Термоэлектричество — общее название явлений прямого преобразования электричества в теплоту и наоборот, теплоты в электричество. Устройства в которых используется это явление, широко применяются в современной технике: элементы Пельтье — в персональных компьютерах, термопары — для измерений, радиоизотопные термоэлектрические генераторы — в качестве источников электричества для космических аппаратов. В этой задаче исследуется полупроводниковая термоэлектрическая ячейка. В первой части ячейка используется как термопара и термоэлектрический генератор; измеряются коэффициент Зеебека, внутреннее сопротивление, и КПД термоэлектрического генератора. Во второй части термоэлектрическая ячейка исследуется в качестве элемента Пельтье, измеряется коэффициент Пельтье. В результате, через коэффициенты Зеебека и Пельтье, вычисляется абсолютная температура. Термоэлектрическая ячейка состоит из нескольких последовательно включенных полупроводников $n-$ и $p-$типа. Полупроводники приклеены между двумя алюминиевыми пластинами с помощью проводящего клея (Рис. 1), который, помимо высокой электрической проводимости обладает высокой теплопроводностью. Ячейка может быть использована как термоэлектрический генератор или как элемент Пельтье. В первом случае, разница температур между пластинами приводит к появлению электродвижущей силы (ЭДС) между выводами ячейки, во втором случае, протекающий через ячейку ток приводит к перекачиванию теплоты с одной пластины на другую.  В данных процессах решающую роль играют следующие тепловые и термоэлектрические явления: Эффект ЗеебекаРассмотрим полупроводники $n-$типа и $p-$типа подключенные так, как показано на Рис. 2. Если пластины $A$ и $C$ поддерживать при температуре $T_0$, а пластину $B$ — при температуре $T=T_0+\Delta T$, то между пластинами $A$ и $C$ возникает разность потенциалов $V=\alpha\cdot\Delta T$, где $\alpha$ — постоянная, называемая коэффициентом Зеебека. Этот коэффициент зависит от свойств полупроводников, но не зависит от свойств соединяющих материалов. Рис. 2. Эффект Пельтье Если через цепь (Pис. 2) пустить ток $I$, то в точке соединения двух разных материалов $(B)$ поглощается или выделяется теплота (зависит от направления тока). Теплота, поглощаемая (или выделяющаяся) в единицу времени есть $P=\pi\cdot I$, где $\pi$ — коэффициент Пельтье, который связан с коэффициентом Зеебека: $$\pi=\alpha\cdot T,$$ где $T$ — абсолютная температура пластины $B$. Джоулева теплота При протекании тока силой $I$ в проводнике выделяется теплота (в единицу времени) $P=R\cdot I^2$, где $R$ — сопротивление проводника, не зависящее от температуры. Джоулева теплота равномерно распределяется между двумя сторонами ячейки. Теплопроводность При рассмотрении поведения термоэлектрической ячейки также учитывается и чисто тепловое явление — теплопроводность. Если между двумя сторонами материала поддерживается разница температур $\Delta T$ то возникает поток тепла от горячей стороны к холодной. Мощность потока тепла есть $P=\lambda\cdot\frac{A}{d}\cdot\Delta T$, где $\lambda$ — коэффициент теплопроводности, $A$ — площадь поперечного сечения, $d$ — толщина материала (расстояние между двумя сторонами). Термоэлектрический генератор и элемент Пельтье
На Рис. 3 а показаны потоки тепла внутри ячейки, используемой в качестве термоэлектрического генератора. Часть поглощенного на горячей пластине тепла $\left(P_2\right)$ переходит в электрическую работу $\left(P_E\right)$, оставшаяся часть тепла $\left(P_1\right)$ выделяется на холодной стороне. Аналогично на Рис. 3 б показаны потоки тепла внутри элемента Пельтье. Используя электрическую мощность $P_p$ ячейка поглощает теплоту $P_2$ на холодной стороне, и выделяет суммарную теплоту $P_1$ на горячей стороне. Заметим, что в данном случае перенос тепла за счет теплопроводности направлен в другую сторону.   Включите блок питания на $12~В$ в коммутирующую коробку. Это включит вентилятор. Он должен работать всегда. Сопротивление $R$ платинового термометра зависит от температуры следующим образом $R=R_0\cdot\left(1+\alpha_{pt}\cdot T\right),$ где $R_0=100.0~Ом$, $\alpha_{pt}=3.851\cdot10^{-3}~\frac{1}{^{\circ}\mathrm{С}}$, и $T$ — температура в $^{\circ}\mathrm{С}$.
Выразите температуру $T$ (в $^{\circ}\mathrm{С}$) как функцию измеряемого сопротивления $R$ через константы $R_0$ и $\alpha_{pt}$. Сопротивление нагревающего резистора можно считать не зависящим от температуры и равным Мощность нагрева может регулироваться изменением напряжения на источнике питания. При следующем измерении установите небольшое напряжение на резисторе (около ). В дальнейшем увеличивайте напряжение, но не превышайте значение в . После данных измерений не выключайте питание нагревающего резистора.
Снимите зависимость электродвижущей силы $V$ термоэлектрической ячейки как функцию разницы температур $\Delta V$ между верхней и нижней пластинами. Для обозначения величин, относящихся к нижней пластине используйте индекс $1~\left(R_1,T_1\ldots\right)$, для верхней пластины — $2~\left(R_2,T_2\ldots\right)$.
Постройте (на отдельном листе миллиметровой бумаги) график зависимости электродвижущей силы $V$ от разности температур $\Delta T$. Подпишите данный лист как «График A3». С помощью графика вычислите коэффициент Зеебека $\alpha$ для данной термоэлектрической ячейки. Используя постоянное напряжение на нагревающем резисторе ($V_H=10.0~В$) дождитесь, пока установятся разница температур и ЭДС. Если к термоэлектрической ячейке подключить на некоторое короткое время резистор, то через него начнет протекать ток. В данном измерении в качестве такого резистора будет использоваться мультиметр в режиме амперметра в диапазоне $\mathrm{200~mA}$, внутреннее сопротивление которого около $2~Ом$. Измерьте внутреннее сопротивление амперметра при помощи другого мультиметра в соответствующем режиме.
Измерьте значение внутреннего сопротивления $R_A$ амперметра в режиме $\mathrm{200~mA}$.
Нарисуйте схему цепи, из которой понятно, как подключить амперметр и вольтметр к термоэлектрической ячейке.
Укажите значение электродвижущей силы $V_0$ термоэлектрической ячейки при отсутствии нагрузки.
Подключите амперметр (в режиме $\mathrm{200~mA}$ ) на короткое время Укажите значение силы тока $I_L$ через амперметр сразу после подключения в этом случае.
Приведите выражение и вычислите значение для сопротивления $R_C$ термоэлектрической ячейки. В этой части также используйте напряжение $V=10.0~В$ как и в предыдущей части. Для того, чтобы на нагрузке выделялась максимальная мощность, необходимо, чтобы сопротивление нагрузки было равно сопротивлению термоэлектрической ячейки. Можно считать, что максимум мощности достигается тогда, когда эти сопротивления одного порядка. Для упрощения можно использовать сопротивление амперметра (в режиме $\mathrm{200~mA}$) как нагрузку. Если амперметр подключить на продолжительное время, то через термоэлектрическую ячейку будет протекать ток и разница температур уменьшится (из-за эффекта Пельтье). Это приведет к уменьшению электродвижущей силы. Через некоторое время установится новое положение равновесия, соответствующее напряжению $V_E$ и силе тока $I_E$.
Измерьте новые установившиеся значения напряжения $V_E$ и силы тока $I_E$.
Запишите выражение для полезной (внешней) мощности $P_E$ для термоэлектрического генератора и вычислите значение мощности.
Запишите выражение и вычислите значение для мощности $P_Н$ нагревающего резистора.
Вычислите коэффициент полезного действия $\eta$ термоэлектрического генератора. Не забудьте привести выражение для КПД. Убедитесь, что питание нагревающего резистора отключено. Используйте второй источник питания для элемента Пельтье. Силу ток через элемент можно измерять на источнике. Для измерения напряжения на Элементе Пельтье используйте мультиметр в режиме вольтметра.
Нарисуйте электрическую схему, показывающую соединение элемента Пельтье. Также укажите амперметр, источник тока и вольтметр. В этом задании вам предстоит охлаждать верхнюю часть элемента Пельтье. В течении измерений необходимо подводить постоянную мощность $P_p=1.00~Вт$. Ввиду изменения ЭДС сила тока может меняться. Поэтому, периодически, вам придется изменять напряжение $V_p$ для поддержания мощности $P_p$ постоянной. Для удобства используйте следующую таблицу:
Снимите зависимость разности температур $\Delta T$ между верхней и нижней пластинами от времени $t$ при постоянной мощности $P_p=1.00~Вт$ на протяжении 15 минут. Заполните таблицу на листе ответов. Обозначьте величины так, как в задании $A2$. В прошлом задании электрическая мощность $P_p$ была известна, но, количество теплоты, переносимое с одной пластины на другую оставалось неизвестным, так как неизвестен вклад теплопроводности. Для определения этого количества теплоты мы должны исключить влияние теплопроводности, то есть температуры верхней и нижней пластин должны быть равны. В этом задании используется элемент Пельтье и нагревающий резистор одновременно. Необходимо всегда подводить постоянную мощность $P_p=1.00~Вт$ к элементу Пельтье, и разную мощность к нагревающему резистору $P_{Н1}=5.00~Вт$, $P_{Н1}=11.00~Вт$, $P_{Н1}=18.00~Вт$.
Выразите и вычислите напряжение $V_Н$ на нагревающем резисторе $R_Н=10~Ом$ для указанных выше мощностей.
Снимите зависимость разности температур $\Delta T$ между верхней и нижней пластинами от времени $t$ при постоянной мощности на элементе Пельтье $P_p=1.00~Вт$ и разных мощностях нагрева. Последовательно используйте значения $P_{Н1}=5.00~Вт$, $P_{Н1}=11.00~Вт$, $P_{Н1}=18.00~Вт$; переходите к следующему значению по истечении 10 минут. Заполните таблицу на листе ответов. Обозначьте величины так, как в задании $A2$.
Используя результаты заданий $D2$ и $E2$ постройте (на отдельном листе миллиметровой бумаги) график зависимости разности температур $\Delta T$ от времени $t$. Подпишите график «График E3». Все данные необходимо нанести на один график, одни за другими, таким образом график покажет изменения $\Delta T$ на протяжении $15+3\cdot 10=45~минут$. Можно заметить, что при любых значениях мощности $P_Н$ через некоторое время после изменения нагрева разность температур принимает некоторые постоянные равновесные значения $\Delta T_E$.Определите эти четыре значения $\Delta T_E$.
Используя результаты пункта $E3$ постройте (на отдельном листе миллиметровой бумаги) график зависимости разности температур $\Delta T_E$ от мощности нагрева $P_Н$. Подпишите график «График F1». С помощью графика определите мощность нагрева $P_{Н0}$, при которой установившаяся температура $\Delta T_E=0$. Если разность температур в установившемся режиме $\Delta T_E=0$, то теплопроводность отсутствует, и теплота (в единицу времени), которую элемент Пельтье переносит с верхней поверхности на нижнюю равна $P_{Н0}$. Элемент Пельтье переносит в единицу времени больше теплоты, чем подводится электрической мощности, поэтому вводят понятие «коэффициент эффективности», вместо понятия КПД. Коэффициент эффективности ε есть отношение перенесенной в единицу времени теплоты к подводимой электрической мощности.
Выразите и вычислите коэффициент эффективности $\varepsilon$. При разности температур $\Delta T_E=0$ не возникает ЭДС, и, поэтому, сила тока $I_p$ через элемент Пельтье может быть выражена через мощность $P_p$ и сопротивление термоэлектрической ячейки $R_c$, измеренное ранее.
Запишите выражение и вычислите силу тока $I_p$ через элемент Пельтье при мощности $P_p$ и $\Delta T_E=0$.
Запишите выражение и вычислите коэффициент Пельтье $\pi$ для данной термоэлектрической ячейки.
Используя результаты пунктов $A3$ и $F4$ выразите и вычислите среднее значение абсолютной температуры $T$ вашего элемента во время измерений.
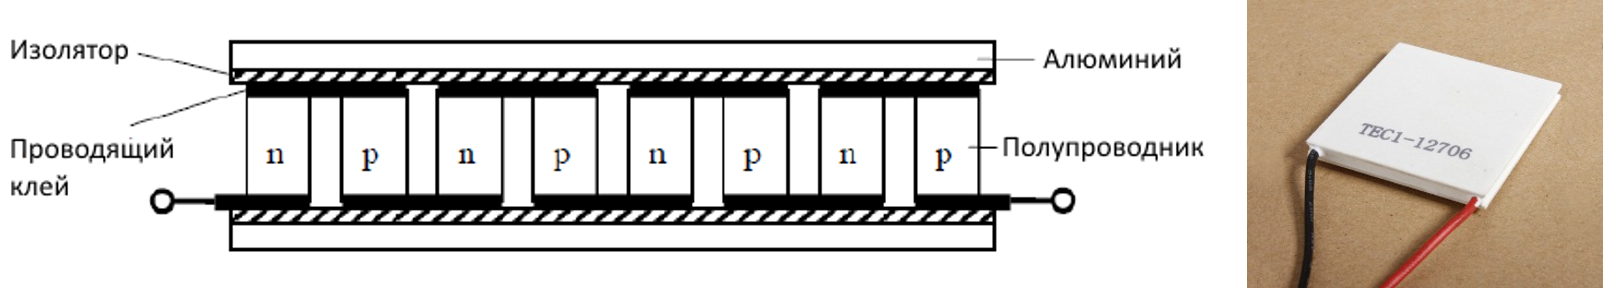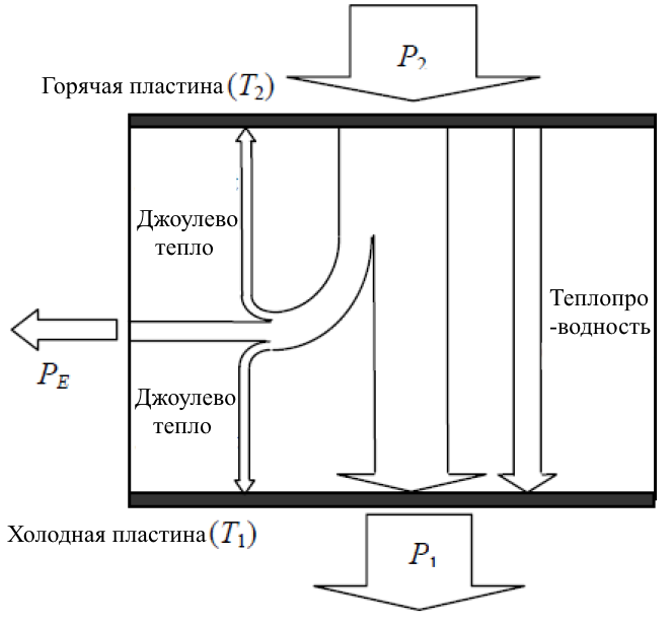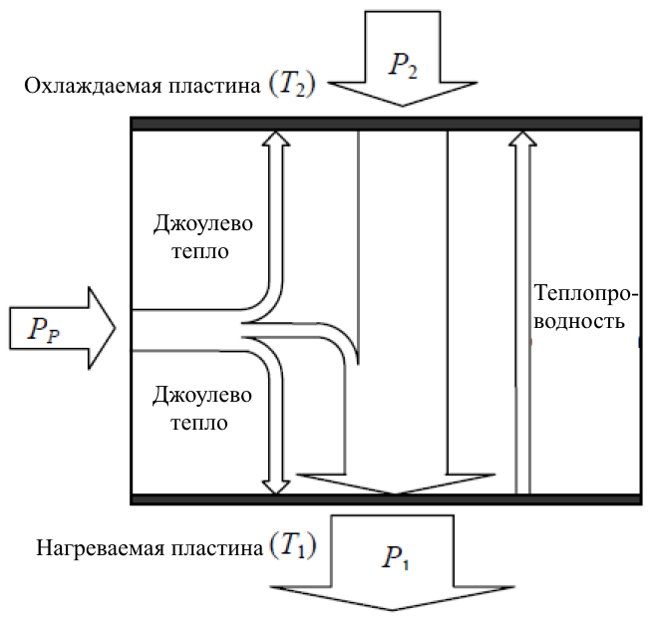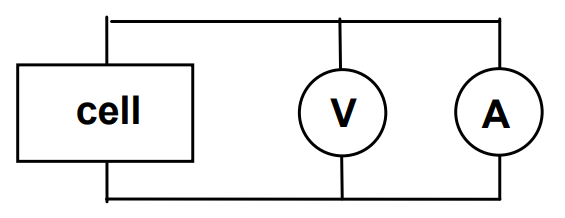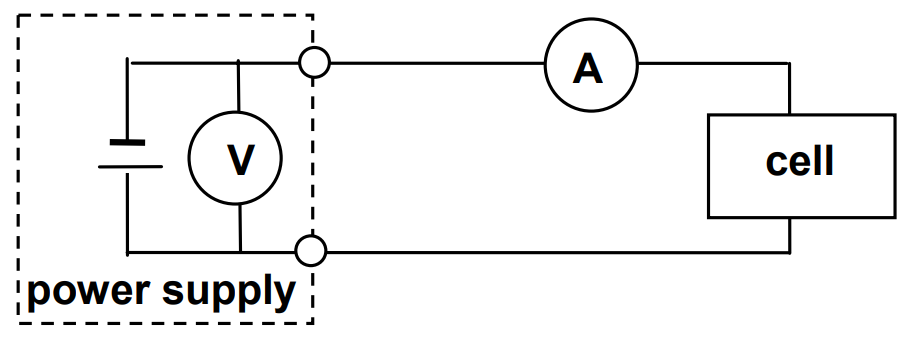
Выразите температуру $T$ (в $^{\circ}\mathrm{С}$) как функцию измеряемого сопротивления $R$ через константы $R_0$ и $\alpha_{pt}$.
Ответ: $T=\frac{R_0}{R_0\cdot\alpha_{Pt}}$

Снимите зависимость электродвижущей силы $V$ термоэлектрической ячейки как функцию разницы температур $\Delta V$ между верхней и нижней пластинами. Для обозначения величин, относящихся к нижней пластине используйте индекс $1~\left(R_1,T_1\ldots\right)$, для верхней пластины — $2~\left(R_2,T_2\ldots\right)$.
Решение: | $V (мВ, В)$ | $R_1 (Ом)$ | $R_2 (Ом)$ | $T_1 (^{\circ}\mathrm C)$ | $T_2 (^{\circ}\mathrm C)$ | $\Delta T (K_{or~^{\circ}\mathrm C})$ | | --- | --- | --- | --- | --- | --- | | 13 | 106.6 | 106.9 | 17.1 | 17.9 | 0.8 | | 28 | 106.6 | 107.1 | 17.1 | 18.4 | 1.3 | | 47 | 106.6 | 107.3 | 17.1 | 19.0 | 1.9 | | 62 | 106.7 | 107.5 | 17.4 | 19.5 | 2.1 | | 85 | 106.7 | 107.7 | 17.4 | 20.0 | 2.6 | | 107 | 106.8 | 108.0 | 17.7 | 20.8 | 3.1 | | 128 | 106.8 | 108.2 | 17.7 | 21.3 | 3.6 | | 148 | 106.9 | 108.5 | 17.9 | 22.1 | 4.2 | | 205 | 107.0 | 109.1 | 18.2 | 23.6 | 5.4 | | 245 | 107.2 | 109.7 | 18.7 | 25.2 | 6.5 | | 290 | 107.3 | 110.2 | 19.0 | 26.5 | 7.5 | | 350 | 107.4 | 110.9 | 19.2 | 28.3 | 9.1 | | 400 | 107.6 | 111.5 | 19.7 | 29.9 | 10.2 | | 435 | 107.8 | 112.0 | 20.3 | 31.2 | 10.9 | | 480 | 108.0 | 112.6 | 20.8 | 32.7 | 11.9 | | 500 | 108.2 | 112.9 | 21.3 | 33.5 | 12.2 | | 525 | 108.4 | 113.4 | 21.8 | 34.8 | 13.0 | | 535 | 108.5 | 113.5 | 22.1 | 35.1 | 13.0 | | | | | | | | | ошибки: | | | | | | | $\pm~2$ | $\pm~0.05$ | $\pm~0.05$ | $\pm~0.15$ | $\pm~0.15$ | $\pm~0.2$ |
Ответ: | $V (мВ, В)$ | $R_1 (Ом)$ | $R_2 (Ом)$ | $T_1 (^{\circ}\mathrm C)$ | $T_2 (^{\circ}\mathrm C)$ | $\Delta T (K_{or~^{\circ}\mathrm C})$ | | --- | --- | --- | --- | --- | --- | | 13 | 106.6 | 106.9 | 17.1 | 17.9 | 0.8 | | 28 | 106.6 | 107.1 | 17.1 | 18.4 | 1.3 | | 47 | 106.6 | 107.3 | 17.1 | 19.0 | 1.9 | | 62 | 106.7 | 107.5 | 17.4 | 19.5 | 2.1 | | 85 | 106.7 | 107.7 | 17.4 | 20.0 | 2.6 | | 107 | 106.8 | 108.0 | 17.7 | 20.8 | 3.1 | | 128 | 106.8 | 108.2 | 17.7 | 21.3 | 3.6 | | 148 | 106.9 | 108.5 | 17.9 | 22.1 | 4.2 | | 205 | 107.0 | 109.1 | 18.2 | 23.6 | 5.4 | | 245 | 107.2 | 109.7 | 18.7 | 25.2 | 6.5 | | 290 | 107.3 | 110.2 | 19.0 | 26.5 | 7.5 | | 350 | 107.4 | 110.9 | 19.2 | 28.3 | 9.1 | | 400 | 107.6 | 111.5 | 19.7 | 29.9 | 10.2 | | 435 | 107.8 | 112.0 | 20.3 | 31.2 | 10.9 | | 480 | 108.0 | 112.6 | 20.8 | 32.7 | 11.9 | | 500 | 108.2 | 112.9 | 21.3 | 33.5 | 12.2 | | 525 | 108.4 | 113.4 | 21.8 | 34.8 | 13.0 | | 535 | 108.5 | 113.5 | 22.1 | 35.1 | 13.0 | | | | | | | | | ошибки: | | | | | | | $\pm~2$ | $\pm~0.05$ | $\pm~0.05$ | $\pm~0.15$ | $\pm~0.15$ | $\pm~0.2$ | Ответ: $V (мВ, В)$$R_1 (Ом)$$R_2 (Ом)$$T_1 (^{\circ}\mathrm C)$$T_2 (^{\circ}\mathrm C)$$\Delta T (K_{or~^{\circ}\mathrm C})$13106.6106.917.117.90.828 106.6107.117.118.41.347106.6107.317.119.01.962 106.7107.517.419.52.185106.7107.717.420.02.6107106.8108.017.720.83.1128 106.8108.217.721.33.6148 106.9108.517.922.14.2205107.0109.118.223.65.4245 107.2109.718.725.26.5290107.3110.219.026.57.5350107.4110.919.228.39.1400107.6111.519.729.910.2435 107.8112.020.331.210.9480108.0112.620.832.711.9500108.2112.921.333.512.2525108.4113.421.834.813.0535108.5113.522.135.113.0ошибки:$\pm~2$ $\pm~0.05$$\pm~0.05$$\pm~0.15$$\pm~0.15$$\pm~0.2$

Постройте (на отдельном листе миллиметровой бумаги) график зависимости электродвижущей силы $V$ от разности температур $\Delta T$. Подпишите данный лист как «График A3». С помощью графика вычислите коэффициент Зеебека $\alpha$ для данной термоэлектрической ячейки.
Ответ: $\alpha=(42.6\pm0.2)~мВ/K$

Измерьте значение внутреннего сопротивления $R_A$ амперметра в режиме $\mathrm{200~mA}$.
Ответ: $R_A=(2.9\pm0.05)~Ом$

Нарисуйте схему цепи, из которой понятно, как подключить амперметр и вольтметр к термоэлектрической ячейке.

Укажите значение электродвижущей силы $V_0$ термоэлектрической ячейки при отсутствии нагрузки.
Ответ: $V_0 = (540\pm2)~мВ$

Подключите амперметр (в режиме $\mathrm{200~mA}$ ) на короткое время Укажите значение силы тока $I_L$ через амперметр сразу после подключения в этом случае.
Ответ: $I_L = (125\pm5)~мА$

Приведите выражение и вычислите значение для сопротивления $R_C$ термоэлектрической ячейки.
Решение: Выражение:$R_C=\frac{V_0}{I_L}-R_A$Численный результат:$R_C = (1.4\pm0.1)~Ом$

Измерьте новые установившиеся значения напряжения $V_E$ и силы тока $I_E$. ВНИМЕНИЕ! Если вы выполнили эти измерения — отключите питание нагревающего резистора. Вентилятор оставьте включенным.

Ответ:

 $V_E = (325\pm1)~мВ$ $I_E = (111\pm1)~мА$
Ответ: $V_E = (325\pm1)~мВ$ $I_E = (111\pm1)~мА$

Запишите выражение для полезной (внешней) мощности $P_E$ для термоэлектрического генератора и вычислите значение мощности.
Ответ: Выражение:$P_E=V_E\cdot I_E$Численный результат:$P_E = (36.1\pm0.4)~мВт$

Запишите выражение и вычислите значение для мощности $P_Н$ нагревающего резистора.
Ответ: Выражение:$P_H=\frac{V_H^2}{R_H}$Численный результат:$P_H=10.0~Вт$

Вычислите коэффициент полезного действия $\eta$ термоэлектрического генератора. Не забудьте привести выражение для КПД.
Решение: Выражение:$\eta=\frac{P_E}{P_H}$Численный результат:$\eta=(0.0036\pm0.0001) = (0.36\%\pm0.01\%)$

Нарисуйте электрическую схему, показывающую соединение элемента Пельтье. Также укажите амперметр, источник тока и вольтметр.

Снимите зависимость разности температур $\Delta T$ между верхней и нижней пластинами от времени $t$ при постоянной мощности $P_p=1.00~Вт$ на протяжении 15 минут. Заполните таблицу на листе ответов. Обозначьте величины так, как в задании $A2$. ВНИМАНИЕ! После данных измерений отключите питание элемента Пельтье.

Ответ:

$t~(min~or~s)$$R_1~(Ом)$$R_2~(Ом)$$T_1 (^{\circ}\mathrm C)$$T_2 (^{\circ}\mathrm C)$$\Delta T (K_{or~^{\circ}\mathrm C})$ 0106.6106.917.117.90.8 0.5107.6105.019.713.0-6.7 1107.7104.420.011.4-8.6 2107.8103.720.39.6-10.7 3107.7103.120.08.1-11.9 4107.6102.719.77.0-12.7 5107.5102.419.56.2-13.3 6107.3102.119.05.5-13.5 7107.3102.019.05.2-13.8 8107.2101.918.74.9-13.8 10107.2101.818.74.7-14.0 12107.1101.718.44.4-14.0 15107.1101.718.44.4-14.0        ошибки:      $\pm~0.2$ $\pm~0.05$$\pm~0.05$$\pm~0.15$$\pm~0.15$$\pm~0.2$
Решение: | $t~(min~or~s)$ | $R_1~(Ом)$ | $R_2~(Ом)$ | $T_1 (^{\circ}\mathrm C)$ | $T_2 (^{\circ}\mathrm C)$ | $\Delta T (K_{or~^{\circ}\mathrm C})$ | | | --- | --- | --- | --- | --- | --- | --- | | 0 | 106.6 | 106.9 | 17.1 | 17.9 | 0.8 | | | 0.5 | 107.6 | 105.0 | 19.7 | 13.0 | -6.7 | | | 1 | 107.7 | 104.4 | 20.0 | 11.4 | -8.6 | | | 2 | 107.8 | 103.7 | 20.3 | 9.6 | -10.7 | | | 3 | 107.7 | 103.1 | 20.0 | 8.1 | -11.9 | | | 4 | 107.6 | 102.7 | 19.7 | 7.0 | -12.7 | | | 5 | 107.5 | 102.4 | 19.5 | 6.2 | -13.3 | | | 6 | 107.3 | 102.1 | 19.0 | 5.5 | -13.5 | | | 7 | 107.3 | 102.0 | 19.0 | 5.2 | -13.8 | | | 8 | 107.2 | 101.9 | 18.7 | 4.9 | -13.8 | | | 10 | 107.2 | 101.8 | 18.7 | 4.7 | -14.0 | | | 12 | 107.1 | 101.7 | 18.4 | 4.4 | -14.0 | | | 15 | 107.1 | 101.7 | 18.4 | 4.4 | -14.0 | | | | | | | | | | | ошибки: | | | | | | | | $\pm~0.2$ | $\pm~0.05$ | $\pm~0.05$ | $\pm~0.15$ | $\pm~0.15$ | $\pm~0.2$ | |
Ответ: | $t~(min~or~s)$ | $R_1~(Ом)$ | $R_2~(Ом)$ | $T_1 (^{\circ}\mathrm C)$ | $T_2 (^{\circ}\mathrm C)$ | $\Delta T (K_{or~^{\circ}\mathrm C})$ | | | --- | --- | --- | --- | --- | --- | --- | | 0 | 106.6 | 106.9 | 17.1 | 17.9 | 0.8 | | | 0.5 | 107.6 | 105.0 | 19.7 | 13.0 | -6.7 | | | 1 | 107.7 | 104.4 | 20.0 | 11.4 | -8.6 | | | 2 | 107.8 | 103.7 | 20.3 | 9.6 | -10.7 | | | 3 | 107.7 | 103.1 | 20.0 | 8.1 | -11.9 | | | 4 | 107.6 | 102.7 | 19.7 | 7.0 | -12.7 | | | 5 | 107.5 | 102.4 | 19.5 | 6.2 | -13.3 | | | 6 | 107.3 | 102.1 | 19.0 | 5.5 | -13.5 | | | 7 | 107.3 | 102.0 | 19.0 | 5.2 | -13.8 | | | 8 | 107.2 | 101.9 | 18.7 | 4.9 | -13.8 | | | 10 | 107.2 | 101.8 | 18.7 | 4.7 | -14.0 | | | 12 | 107.1 | 101.7 | 18.4 | 4.4 | -14.0 | | | 15 | 107.1 | 101.7 | 18.4 | 4.4 | -14.0 | | | | | | | | | | | ошибки: | | | | | | | | $\pm~0.2$ | $\pm~0.05$ | $\pm~0.05$ | $\pm~0.15$ | $\pm~0.15$ | $\pm~0.2$ | | Ответ: $t~(min~or~s)$$R_1~(Ом)$$R_2~(Ом)$$T_1 (^{\circ}\mathrm C)$$T_2 (^{\circ}\mathrm C)$$\Delta T (K_{or~^{\circ}\mathrm C})$0106.6106.917.117.90.80.5107.6105.019.713.0-6.71107.7104.420.011.4-8.62107.8103.720.39.6-10.73107.7103.120.08.1-11.94107.6102.719.77.0-12.75107.5102.419.56.2-13.36107.3102.119.05.5-13.57107.3102.019.05.2-13.88107.2101.918.74.9-13.810107.2101.818.74.7-14.012107.1101.718.44.4-14.015107.1101.718.44.4-14.0ошибки:$\pm~0.2$ $\pm~0.05$$\pm~0.05$$\pm~0.15$$\pm~0.15$$\pm~0.2$

Выразите и вычислите напряжение $V_Н$ на нагревающем резисторе $R_Н=10~Ом$ для указанных выше мощностей.
Ответ: Выражение:$V_H=\sqrt{P_H\cdot R_H}$Численный результат:$V_{H1}=7.75~В$ $V_{H1}=10.95~В$ $V_{H1}=13.42~В$

Снимите зависимость разности температур $\Delta T$ между верхней и нижней пластинами от времени $t$ при постоянной мощности на элементе Пельтье $P_p=1.00~Вт$ и разных мощностях нагрева. Последовательно используйте значения $P_{Н1}=5.00~Вт$, $P_{Н1}=11.00~Вт$, $P_{Н1}=18.00~Вт$; переходите к следующему значению по истечении 10 минут. Заполните таблицу на листе ответов. Обозначьте величины так, как в задании $A2$. ВНИМЕНИЕ! По окончании данных измерений отключите оба источника питания. Оставьте вентилятор включенным.

$P_H~(Вт)$$t~(min~or~s)$$R_1~(Ом)$$R_2~(Ом)$$T_1 (^{\circ}\mathrm C)$$T_2 (^{\circ}\mathrm C)$$\Delta T (K_{or~^{\circ}\mathrm C})$6.00 15+0107.1107.718.44.4-14.06.00 15+0.5107.2102.018.75.2-13.56.0015+1107.2102.318.76.0-12.76.0015+2107.3 103.019.07.8-11.26.0015+3107.6 103.719.79.6-10.16.0015+4107.8 104.120.310.6-9.76.0015+5107.9 104.320.611.2-9.46.0015+6108.0 104.520.811.7-9.16.0015+8108.1 104.821.012.4-8.66.00/12.015+10108.2 104.921.312.7-8.612.025+0.5108.3 105.321.613.7-7.912.025+1108.3 105.721.614.8-6.812.025+2108.6 106.522.316.9-5.412.025+3108.7 107.022.618.2-4.412.025+4108.9 107.423.119.2-3.912.025+6109.2 107.923.920.5-3.412.025+8109.3 108.224.221.3-2.912.0/18.025+10109.4 108.324.421.5-2.918.035+0.5109.5 108.824.722.9-1.818.035+1109.5 109.224.723.9-0.818.035+2109.7 109.925.225.7+0.518.035+3110.0 110.526.027.3+1.318.035+4110.2 110.926.528.3+1.818.035+6110.4 111.327.029.4+2.418.035+8110.5 111.627.330.1+2.818.035+10110.6 111.827.530.6+3.1       ошибки:      $\pm~0.05$$\pm~0.2$ $\pm~0.05$$\pm~0.05$$\pm~0.15$$\pm~0.15$$\pm~0.2$
Решение: $P_H~(Вт)$$t~(min~or~s)$$R_1~(Ом)$$R_2~(Ом)$$T_1 (^{\circ}\mathrm C)$$T_2 (^{\circ}\mathrm C)$$\Delta T (K_{or~^{\circ}\mathrm C})$6.00 15+0107.1107.718.44.4-14.06.00 15+0.5107.2102.018.75.2-13.56.0015+1107.2102.318.76.0-12.76.0015+2107.3 103.019.07.8-11.26.0015+3107.6 103.719.79.6-10.16.0015+4107.8 104.120.310.6-9.76.0015+5107.9 104.320.611.2-9.46.0015+6108.0 104.520.811.7-9.16.0015+8108.1 104.821.012.4-8.66.00/12.015+10108.2 104.921.312.7-8.612.025+0.5108.3 105.321.613.7-7.912.025+1108.3 105.721.614.8-6.812.025+2108.6 106.522.316.9-5.412.025+3108.7 107.022.618.2-4.412.025+4108.9 107.423.119.2-3.912.025+6109.2 107.923.920.5-3.412.025+8109.3 108.224.221.3-2.912.0/18.025+10109.4 108.324.421.5-2.918.035+0.5109.5 108.824.722.9-1.818.035+1109.5 109.224.723.9-0.818.035+2109.7 109.925.225.7+0.518.035+3110.0 110.526.027.3+1.318.035+4110.2 110.926.528.3+1.818.035+6110.4 111.327.029.4+2.418.035+8110.5 111.627.330.1+2.818.035+10110.6 111.827.530.6+3.1 ошибки: $\pm~0.05$$\pm~0.2$ $\pm~0.05$$\pm~0.05$$\pm~0.15$$\pm~0.15$$\pm~0.2$ | $P_H~(Вт)$ | $t~(min~or~s)$ | $R_1~(Ом)$ | $R_2~(Ом)$ | $T_1 (^{\circ}\mathrm C)$ | $T_2 (^{\circ}\mathrm C)$ | $\Delta T (K_{or~^{\circ}\mathrm C})$ | | --- | --- | --- | --- | --- | --- | --- | | 6.00 | 15+0 | 107.1 | 107.7 | 18.4 | 4.4 | -14.0 | | 6.00 | 15+0.5 | 107.2 | 102.0 | 18.7 | 5.2 | -13.5 | | 6.00 | 15+1 | 107.2 | 102.3 | 18.7 | 6.0 | -12.7 | | 6.00 | 15+2 | 107.3 | 103.0 | 19.0 | 7.8 | -11.2 | | 6.00 | 15+3 | 107.6 | 103.7 | 19.7 | 9.6 | -10.1 | | 6.00 | 15+4 | 107.8 | 104.1 | 20.3 | 10.6 | -9.7 | | 6.00 | 15+5 | 107.9 | 104.3 | 20.6 | 11.2 | -9.4 | | 6.00 | 15+6 | 108.0 | 104.5 | 20.8 | 11.7 | -9.1 | | 6.00 | 15+8 | 108.1 | 104.8 | 21.0 | 12.4 | -8.6 | | 6.00/12.0 | 15+10 | 108.2 | 104.9 | 21.3 | 12.7 | -8.6 | | 12.0 | 25+0.5 | 108.3 | 105.3 | 21.6 | 13.7 | -7.9 | | 12.0 | 25+1 | 108.3 | 105.7 | 21.6 | 14.8 | -6.8 | | 12.0 | 25+2 | 108.6 | 106.5 | 22.3 | 16.9 | -5.4 | | 12.0 | 25+3 | 108.7 | 107.0 | 22.6 | 18.2 | -4.4 | | 12.0 | 25+4 | 108.9 | 107.4 | 23.1 | 19.2 | -3.9 | | 12.0 | 25+6 | 109.2 | 107.9 | 23.9 | 20.5 | -3.4 | | 12.0 | 25+8 | 109.3 | 108.2 | 24.2 | 21.3 | -2.9 | | 12.0/18.0 | 25+10 | 109.4 | 108.3 | 24.4 | 21.5 | -2.9 | | 18.0 | 35+0.5 | 109.5 | 108.8 | 24.7 | 22.9 | -1.8 | | 18.0 | 35+1 | 109.5 | 109.2 | 24.7 | 23.9 | -0.8 | | 18.0 | 35+2 | 109.7 | 109.9 | 25.2 | 25.7 | +0.5 | | 18.0 | 35+3 | 110.0 | 110.5 | 26.0 | 27.3 | +1.3 | | 18.0 | 35+4 | 110.2 | 110.9 | 26.5 | 28.3 | +1.8 | | 18.0 | 35+6 | 110.4 | 111.3 | 27.0 | 29.4 | +2.4 | | 18.0 | 35+8 | 110.5 | 111.6 | 27.3 | 30.1 | +2.8 | | 18.0 | 35+10 | 110.6 | 111.8 | 27.5 | 30.6 | +3.1 | | | | | | | | | | ошибки: | | | | | | | | $\pm~0.05$ | $\pm~0.2$ | $\pm~0.05$ | $\pm~0.05$ | $\pm~0.15$ | $\pm~0.15$ | $\pm~0.2$ |

Используя результаты заданий $D2$ и $E2$ постройте (на отдельном листе миллиметровой бумаги) график зависимости разности температур $\Delta T$ от времени $t$. Подпишите график «График E3». Все данные необходимо нанести на один график, одни за другими, таким образом график покажет изменения $\Delta T$ на протяжении $15+3\cdot 10=45~минут$. Можно заметить, что при любых значениях мощности $P_Н$ через некоторое время после изменения нагрева разность температур принимает некоторые постоянные равновесные значения $\Delta T_E$.Определите эти четыре значения $\Delta T_E$.
Ответ: $P_H=0 \quad \quad ~~~~~~~~\quad\Delta T_E =(-14.0\pm0.2) ~K_{or~^{\circ}\mathrm C}$$P_H= 6.00~Вт ~~\quad \quad\Delta T_E =(-8.6\pm0.1) ~K_{or~^{\circ}\mathrm C}$$P_H= 12.00~Вт \quad \quad\Delta T_E =(-2.9\pm0.1) ~K_{or~^{\circ}\mathrm C}$$P_H= 18.00~Вт \quad \quad\Delta T_E =(+3,1\pm0.1) ~K_{or~^{\circ}\mathrm C}$

Используя результаты пункта $E3$ постройте (на отдельном листе миллиметровой бумаги) график зависимости разности температур  $\Delta T_E$ от мощности нагрева $P_Н$. Подпишите график «График F1». С помощью графика определите мощность нагрева $P_{Н0}$, при которой установившаяся температура $\Delta T_E=0$.
Ответ: $\Delta T_E = 0$ $P_{H0} = (14.9\pm 0.3)~Вт$

Выразите и вычислите коэффициент эффективности $\varepsilon$.
Решение: Выражение:$\varepsilon=\frac{P_{H0}}{P_P}$Численный результат:$\varepsilon = 7.4\pm0.2 = 740 \% \pm 20 \% $

Запишите выражение и вычислите силу тока $I_p$ через элемент Пельтье при мощности $P_p$ и $\Delta T_E=0$.
Решение: Выражение:$I_P=\sqrt{\frac{P_P}{R_C}}$Численный результат:$I_P = (1.2 \pm 0.1)~А$

Запишите выражение и вычислите коэффициент Пельтье $\pi$ для данной термоэлектрической ячейки.
Решение: Выражение:$\pi=\frac{P_{H0}}{I_P}$Численный результат:$\pi = (12.5\pm1)~В$

Используя результаты пунктов $A3$ и $F4$ выразите и вычислите среднее значение абсолютной температуры $T$ вашего элемента во время измерений.
Ответ: Выражение:$T=\frac{\pi}{\alpha}$Численный результат:$T = (290\pm20)~K$
Темы:
E, Всемирные